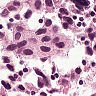
Metastatic tissue present: yes